Field crop: maize
Growth stage: 2
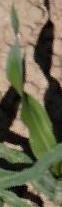
Species: maize